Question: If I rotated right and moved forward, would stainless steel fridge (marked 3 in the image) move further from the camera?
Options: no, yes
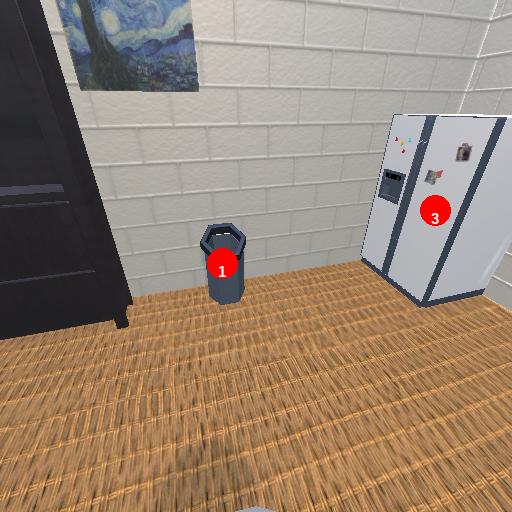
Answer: no